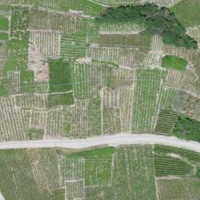
EUNIS habitat code: 40
Species observed at this site:
Vicia tenuifolia
Saponaria ocymoides